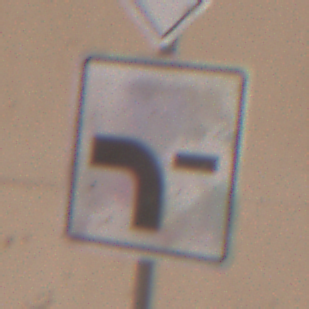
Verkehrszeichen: VerlaufVorfahrtsstrasse6
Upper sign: Vorfahrtsstrasse
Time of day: Midday
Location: Outdoor (Urban)
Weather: PartlyCloudy
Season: NotSpecified
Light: Natural